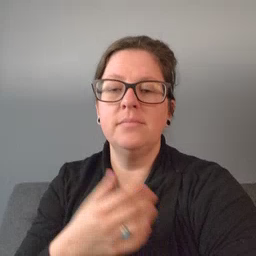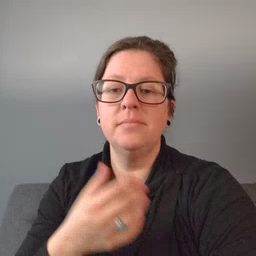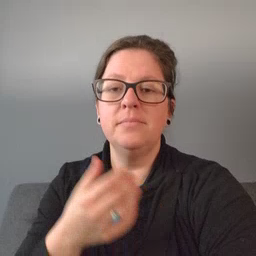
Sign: milk